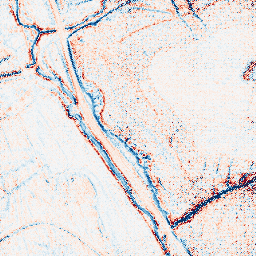
Category: edge_preserving
Decomposition family: bilateral
Decomposition parameters: d: 9
sigma_color: 50
sigma_space: 25
Upsampling method: regularized
Upsampling parameters: scale: 4
lambda_reg: 0.1
Upsampling scale: 4